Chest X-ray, AP view. Patient: 68 years old, sex M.
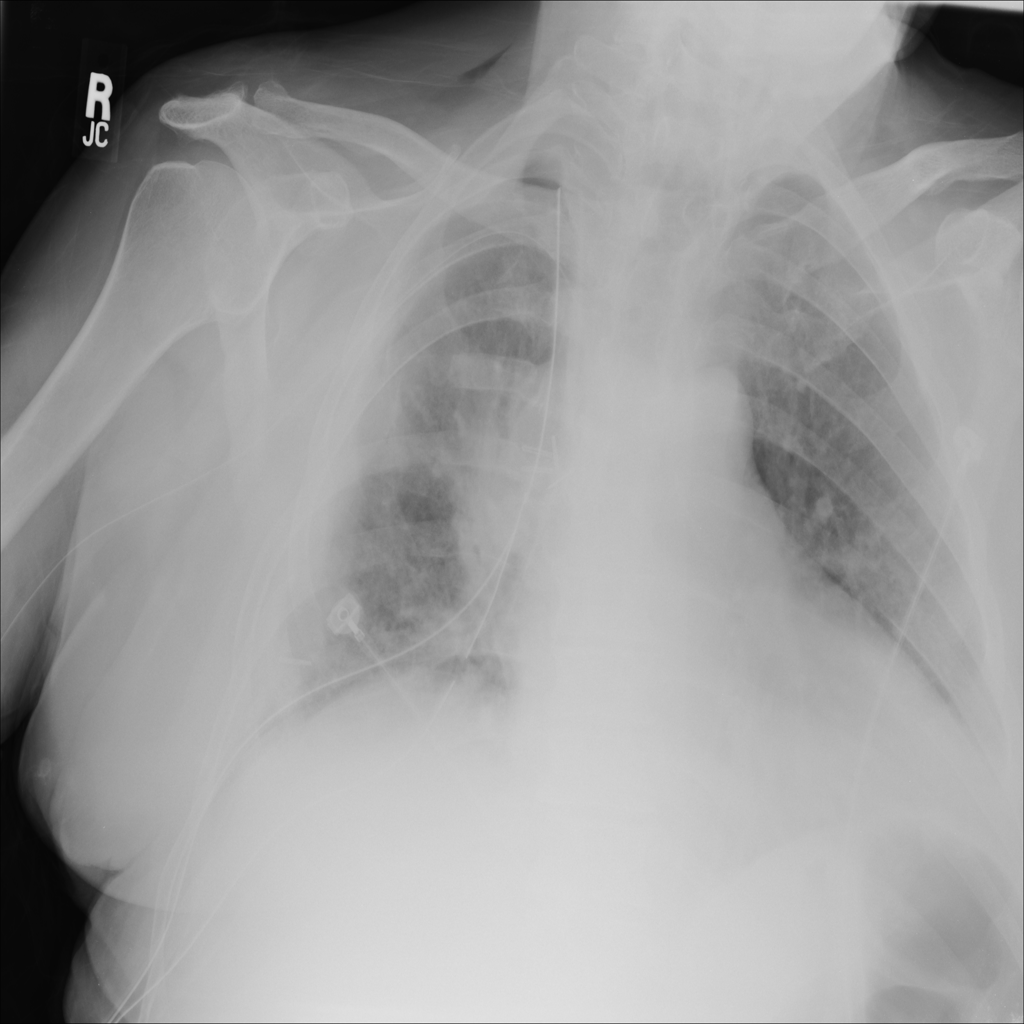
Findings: Infiltration, Pneumothorax